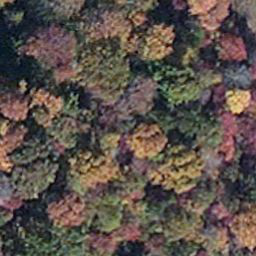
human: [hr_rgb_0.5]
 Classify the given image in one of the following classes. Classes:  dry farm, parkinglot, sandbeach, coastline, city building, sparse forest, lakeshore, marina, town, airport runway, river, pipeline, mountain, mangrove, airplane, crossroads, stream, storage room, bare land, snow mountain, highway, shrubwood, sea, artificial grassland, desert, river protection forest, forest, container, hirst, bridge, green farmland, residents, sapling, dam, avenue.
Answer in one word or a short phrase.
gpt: mangrove